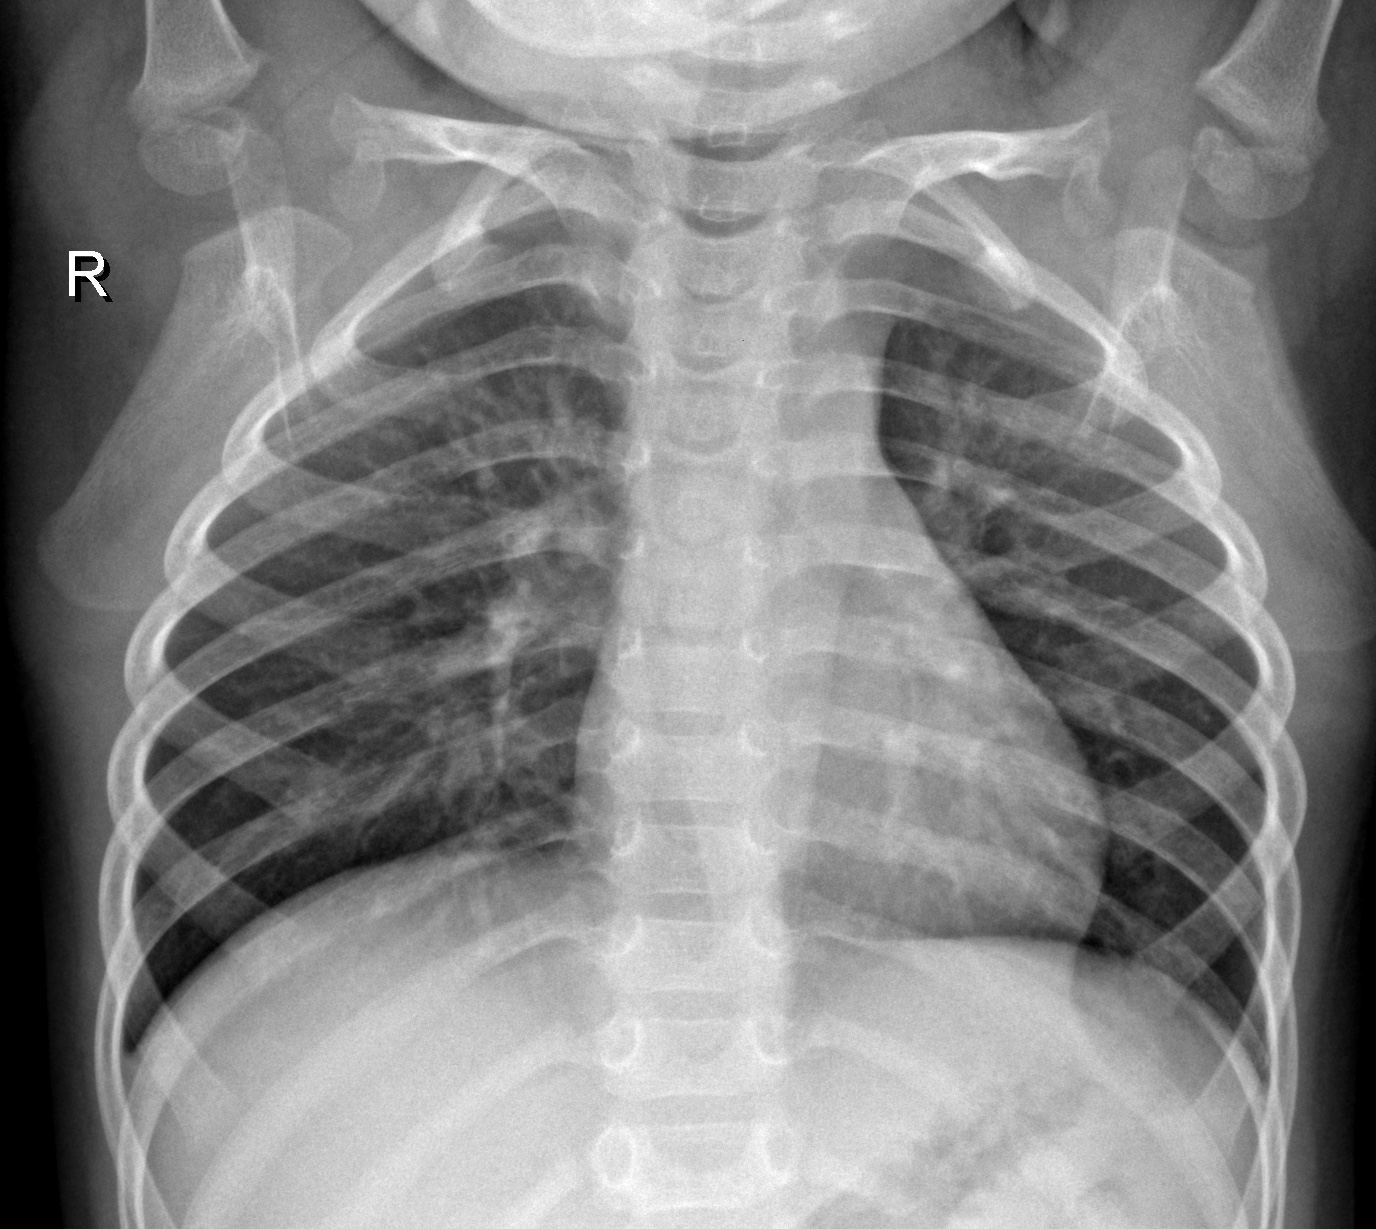
Diagnosis: NORMAL